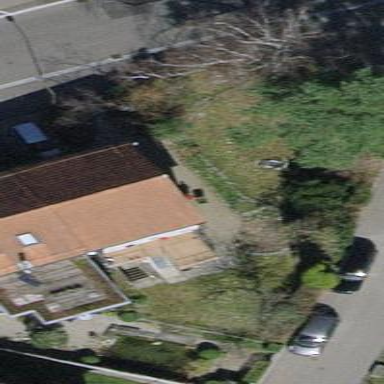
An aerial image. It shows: House with tile roof.